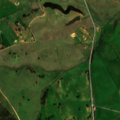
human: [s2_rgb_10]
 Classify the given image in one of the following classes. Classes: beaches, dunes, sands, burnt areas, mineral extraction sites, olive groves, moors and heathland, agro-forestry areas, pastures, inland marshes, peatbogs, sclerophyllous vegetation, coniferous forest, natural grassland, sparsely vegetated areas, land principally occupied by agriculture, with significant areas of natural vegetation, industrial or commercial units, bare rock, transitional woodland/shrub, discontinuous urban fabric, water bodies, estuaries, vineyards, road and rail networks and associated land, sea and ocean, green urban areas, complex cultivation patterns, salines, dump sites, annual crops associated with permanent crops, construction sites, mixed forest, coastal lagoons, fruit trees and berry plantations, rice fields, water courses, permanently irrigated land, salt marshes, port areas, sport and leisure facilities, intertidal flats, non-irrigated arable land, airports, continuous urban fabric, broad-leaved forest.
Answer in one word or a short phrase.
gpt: non-irrigated arable land, complex cultivation patterns, transitional woodland/shrub